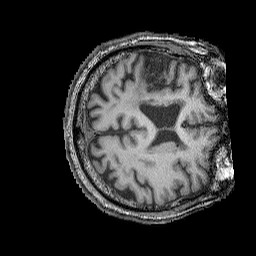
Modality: T1w
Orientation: axial
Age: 75
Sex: male
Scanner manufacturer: siemens
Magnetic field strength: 3 T
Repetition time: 2.25 s
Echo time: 0.00411 s